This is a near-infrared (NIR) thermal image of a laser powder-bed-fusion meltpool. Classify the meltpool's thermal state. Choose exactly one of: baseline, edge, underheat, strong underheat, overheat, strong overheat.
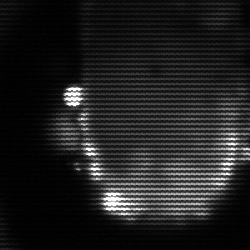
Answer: baseline